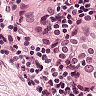
Metastatic tissue present: yes